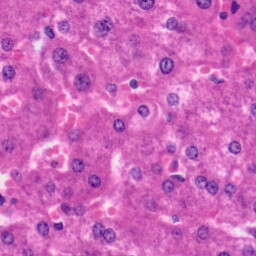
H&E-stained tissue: Liver